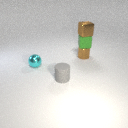
small cyan metal sphere behind small gray rubber cylinder